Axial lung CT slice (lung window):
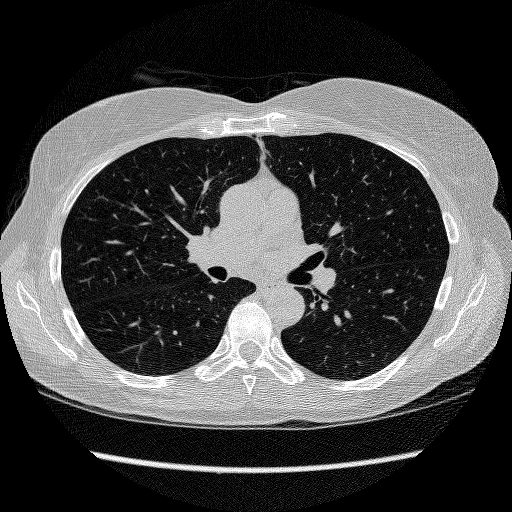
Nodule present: no